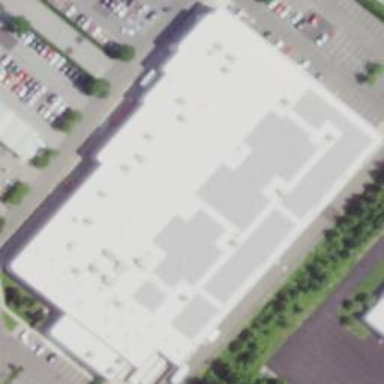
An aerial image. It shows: Department store building.